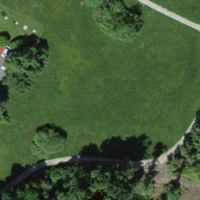
EUNIS habitat code: 53
Species observed at this site:
Dendrocopos major
Picus viridis
Prunus padus
Cyanistes caeruleus